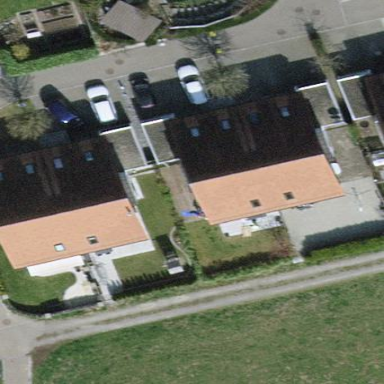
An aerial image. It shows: Terrace building.